Question: '''
library(dplyr)
library(tidyr)
library(ggplot2)
dummy.data <- data.frame(
X1 = c(1,2,-1,0),
X2 = c(2,3,-2,-1),
Month = c("January", "June", "January", "June"),
Colour = c("A", "B", "B", "A")
) %>%
gather(key, value, X1:X2)
ggplot(dummy.data) +
geom_line(aes(x = Month, y = value, colour = Colour, group = Colour)) +
facet_grid(~variable)
'''

I would like to have January at the left edge of each panel; June at the right edge. There should be no grey band between the endpoints of the coloured lines and the edges of the panel.
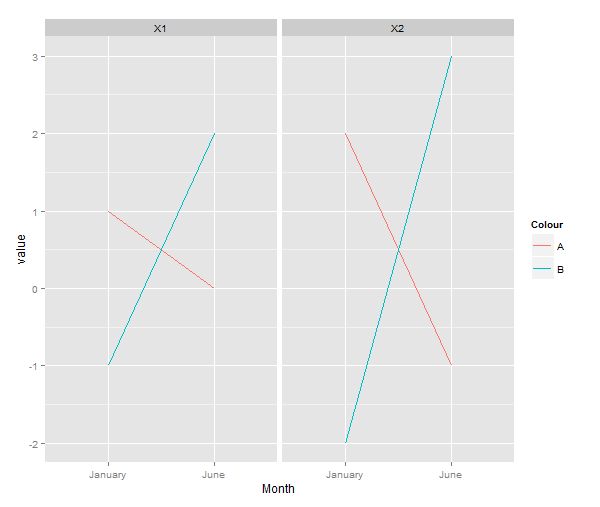
Answer: You can use the 'expand' variable in 'scale_x_discrete'. Note that you probably also need to adjust the labels, because otherwise they overlap. You can use 'hjust' in 'theme' to do this:
'''
ggplot(dummy.data) +
geom_line(aes(x = Month, y = value, colour = Colour, group = Colour)) +
facet_grid(~variable) +
scale_x_discrete(expand=c(0,0)) +
theme(axis.text.x = element_text(hjust=c(0, 1)))
'''